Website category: sports
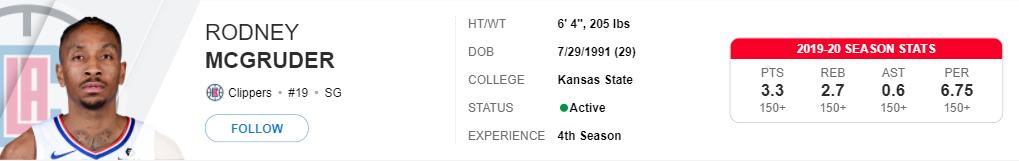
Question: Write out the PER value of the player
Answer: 6.75

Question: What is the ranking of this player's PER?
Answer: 150+

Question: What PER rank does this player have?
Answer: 150+

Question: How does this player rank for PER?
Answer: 150+

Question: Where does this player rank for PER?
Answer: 150+

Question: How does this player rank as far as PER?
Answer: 150+

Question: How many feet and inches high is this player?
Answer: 6' 4"

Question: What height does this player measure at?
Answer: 6' 4"

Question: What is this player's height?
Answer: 6' 4"

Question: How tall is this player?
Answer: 6' 4"

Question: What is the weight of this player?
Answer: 205 lbs

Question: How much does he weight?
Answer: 205 lbs

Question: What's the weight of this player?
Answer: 205 lbs

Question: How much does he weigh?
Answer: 205 lbs

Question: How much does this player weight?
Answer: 205 lbs